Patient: sex F, age 56
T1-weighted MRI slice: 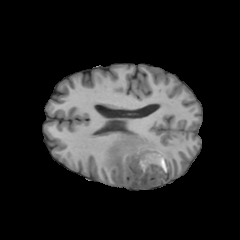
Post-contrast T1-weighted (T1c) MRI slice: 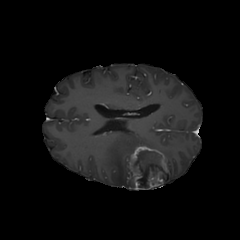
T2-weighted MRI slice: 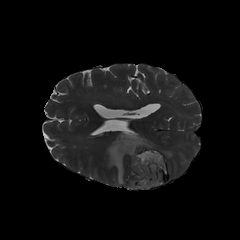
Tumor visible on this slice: yes
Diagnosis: Glioblastoma, IDH-wildtype
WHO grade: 4